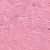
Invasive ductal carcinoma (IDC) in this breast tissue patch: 0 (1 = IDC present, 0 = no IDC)